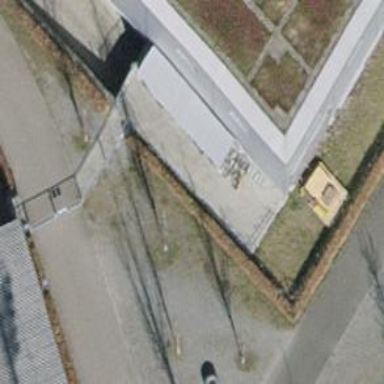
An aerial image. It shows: Bicycle parking area.